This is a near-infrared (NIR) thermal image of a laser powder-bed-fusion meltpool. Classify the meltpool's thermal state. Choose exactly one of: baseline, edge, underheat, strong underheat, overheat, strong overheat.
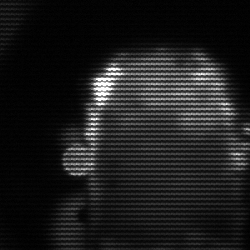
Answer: baseline